Question: I have a plist that is being loaded into a UIPickerView. I can access the array info and have it loaded into the picker in one of the components. What I'm trying to do is to access Item 0 or Item 1 and have them displayed on a UILabel based on a condition.
I can't figure out how to access Item 0 or Item 1 (the string values). Any tips on how I'd go about doing this? thanks for the help.
here's an image to clarify what I'm talking about:

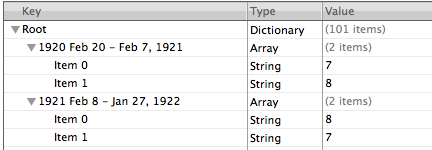
Answer: pickerViewcontroller.h
'''
#import <UIKit/UIKit.h>
#define kStateComponent 0
#define kZipComponent 1
@interface PickerViewController : UIViewController
<UIPickerViewDataSource,UIPickerViewDelegate>{
IBOutlet UIPickerView *dpicker;
NSDictionary *stateZip;
NSArray *states;
NSArray *zips;
}
@property (nonatomic,retain) UIPickerView *dpicker;
@property (nonatomic,retain) NSDictionary *stateZip;
@property (nonatomic, retain) NSArray *states;
@property (nonatomic, retain) NSArray *zips;
@end
'''
pickerViewcontroller.m
'''
#import "PickerViewController.h"
@implementation PickerViewController
@synthesize dpicker;
@synthesize stateZip;
@synthesize states;
@synthesize zips;
-(void) viewDidLoad{
NSBundle *bundle = [NSBundle mainBundle];
NSString *plistPath =[bundle pathForResource:@"plistfilename" ofType:@"plist"];
NSDictionary *dictionary = [[NSDictionary alloc] initWithContentsOfFile:plistPath];
self.stateZip=dictionary;
[dictionary release];
NSArray *component = [self.stateZip allKeys];
NSArray *sorted =[component sortedArrayUsingSelector:@selector(compare:)];
self.states=sorted;
NSString *selectedState = [self.states objectAtIndex:0];
NSArray *array = [stateZip objectForKey:selectedState];
self.zips = array;
}
#pragma mark -
#pragma mark Memory management
- (void)didReceiveMemoryWarning {
// Releases the view if it doesn't have a superview.
[super didReceiveMemoryWarning];
// Relinquish ownership any cached data, images, etc that aren't in use.
}
- (void)viewDidUnload {
// Relinquish ownership of anything that can be recreated in viewDidLoad or on demand.
// For example: self.myOutlet = nil;
}
- (void)dealloc {
[dpicker release];
[stateZip release];
[states release];
[zips release];
[super dealloc];
}
#pragma mark-
#pragma mark picker Data Source Methods
-(NSInteger) numberOfComponentsInPickerView:(UIPickerView *)pickerview
{
return 2;
}
-(NSInteger)pickerView:(UIPickerView *)pickerView numberOfRowsInComponent:(NSInteger)component
{
if (component == kStateComponent)
return [self.states count];
return [self.zips count];
}
#pragma mark picker delegate Methods
-(NSString *)pickerView:(UIPickerView *)pickerView titleForRow:(NSInteger)row
forComponent:(NSInteger)component
{
if(component == kStateComponent)
return[self.states objectAtIndex:row];
return [self.zips objectAtIndex:row];
}
-(void)pickerView:(UIPickerView *)pickerView didSelectRow:(NSInteger)row inComponent:(NSInteger)component
{
if(component == kStateComponent)
{
NSString *selectedState = [self.states objectAtIndex:row];
NSArray *array=[stateZip objectForKey:selectedState];
self.zips=array;
[dpicker selectRow:0 inComponent:kZipComponent animated:YES];
[dpicker reloadComponent:kZipComponent];
}
}
@endhere
'''